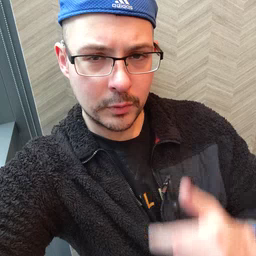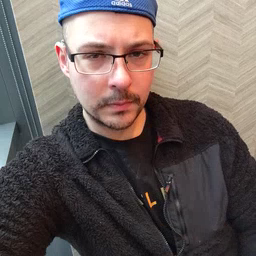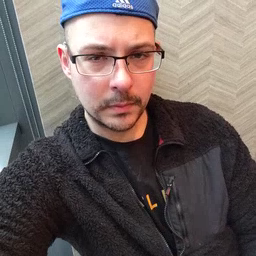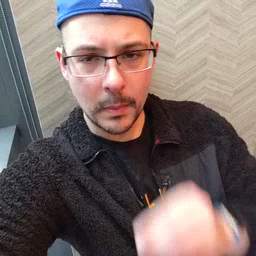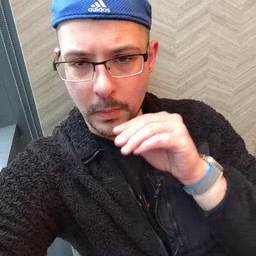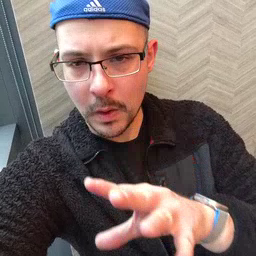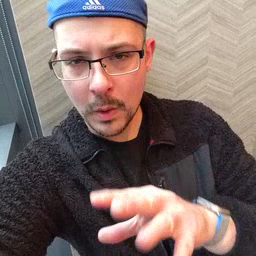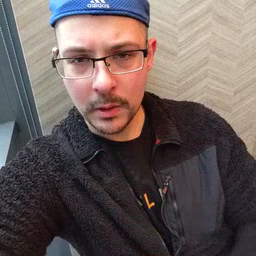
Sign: blow